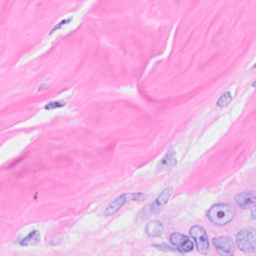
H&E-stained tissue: Breast